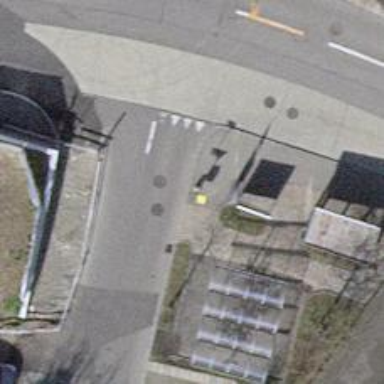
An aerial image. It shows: Post box.